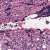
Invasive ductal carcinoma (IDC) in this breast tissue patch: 1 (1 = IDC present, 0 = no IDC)